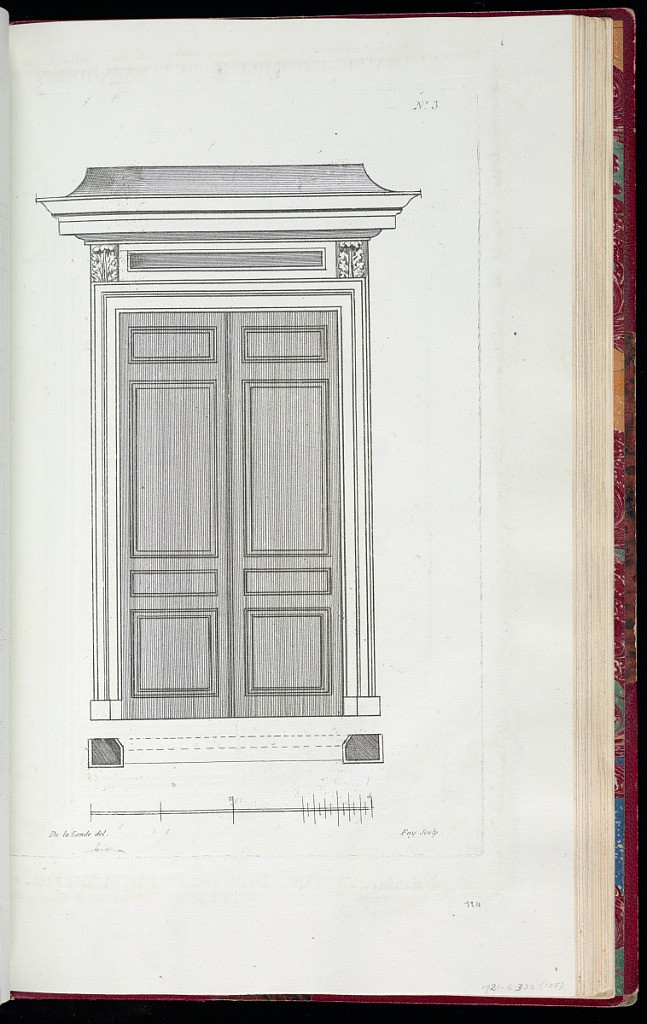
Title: Design for a Door
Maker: Richard de Lalonde, French, active 1780–96
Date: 1780-1789
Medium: Etching on off-white laid paper
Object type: Print
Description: Design for a door with acanthus lead molding at the upper corners. The plate is signed and numbered.